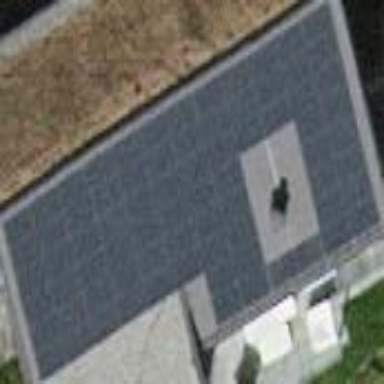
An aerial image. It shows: Solar photovoltaic panel generating electricity through small installation.